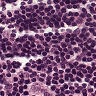
Metastatic tissue present: no